Question: I like tables since text align is pretty nice there. If we have a text inside a '<td>' like '<td>Sample Text</td>', it doesn't matter how much height the cell have, the text will be vertically aligned on center. The text will be automatically re aligned if there is less space in the cell for the text to accommodate.
But, if I have a span inside the td, having the same height of 'td', the text will be aligned on top. I can give a fixed padding inside span for the text to align vertically, but then at the time of resizing, it won't pull the text upward inside the cell, leaving a permanent top padding.
What I want is to make the text behave inside a span (which is inside a td), to behave exactly as it is inside a 'td'. Below image describes what I am trying to say;

Here is a demo <URL>, I just want to display text inside 'span' to display exactly as it behaves inside the 'td'.
HTML:
'''
<table cellpadding="0" cellspacing="0">
<tr>
<td>Sample Text</td>
</tr>
<tr>
<td>Sample Text rearranged</td>
</tr>
<tr>
<td><span>Sample Text</span></td>
</tr>
</table>
'''
CSS:
'''
td{
border: solid 1px #000;
height: 40px;
width: 100px;
}
span{
height: 40px;
display: block;
background: orange;
}
'''
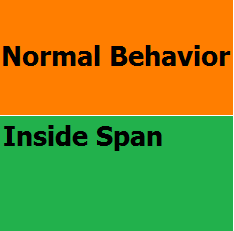
Answer: One easy approach is setting a line-height. But this won't work, if you have fluid heights and/or multiple lines of text.
'''
span {
line-height: 40px;
}
'''
Another way inside the td would be 'vertical-align: middle;' along with removing 'display: block;'. You can set the background color on the 'td'.
'''
td {
background-color: orange;
}
span {
vertical-align: middle;
}
'''